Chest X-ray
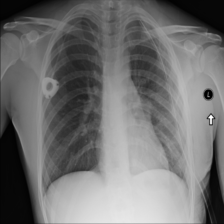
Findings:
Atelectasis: negative
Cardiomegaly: negative
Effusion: negative
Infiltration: negative
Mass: negative
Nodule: negative
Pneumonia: negative
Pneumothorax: negative
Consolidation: negative
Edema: negative
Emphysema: negative
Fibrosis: negative
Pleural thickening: negative
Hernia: negative